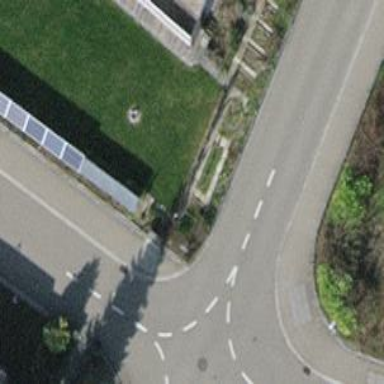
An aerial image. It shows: Street cabinet.